Question: I am using Matlab 2014a on windows 8.1 for quite a long time. It was working great until today. Now whenever I open matlab it give me the error shown in the picture.

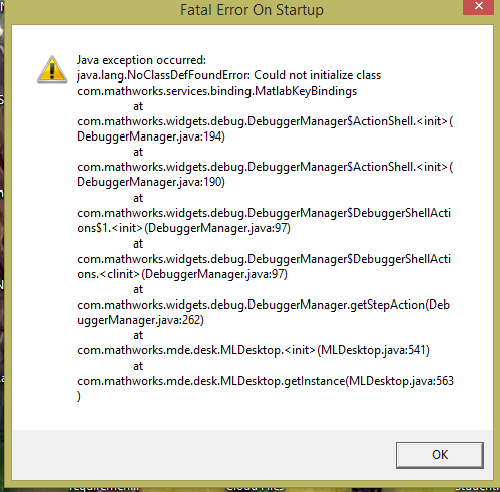
Answer: Some of the things you might want to check,
1) Firewall settings that are blocking Mathworks software comms.
2) Java version compatiblity - unlikely but may be possible
3) Licence period on specific toolboxes/blocksets.